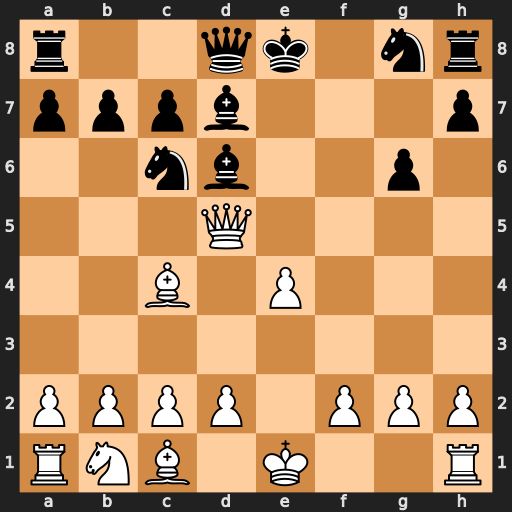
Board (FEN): r2qk1nr/pppb3p/2nb2p1/3Q4/2B1P3/8/PPPP1PPP/RNB1K2R
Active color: w
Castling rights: KQkq
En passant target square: -
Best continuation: Qf7#